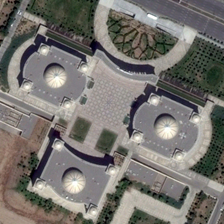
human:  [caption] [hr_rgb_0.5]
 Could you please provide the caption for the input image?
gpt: several buildings are in a square with green plants .

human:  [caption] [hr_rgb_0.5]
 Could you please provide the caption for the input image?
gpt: several buildings are in a square with green plants .

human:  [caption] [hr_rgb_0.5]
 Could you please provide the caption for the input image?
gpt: several buildings are in a square with green plants .

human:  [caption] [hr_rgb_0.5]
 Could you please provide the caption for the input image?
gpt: several buildings are in a square with green plants .

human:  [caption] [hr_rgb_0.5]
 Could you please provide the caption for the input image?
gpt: several buildings are in a square with green plants .